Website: bh-photo
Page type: store-pickup
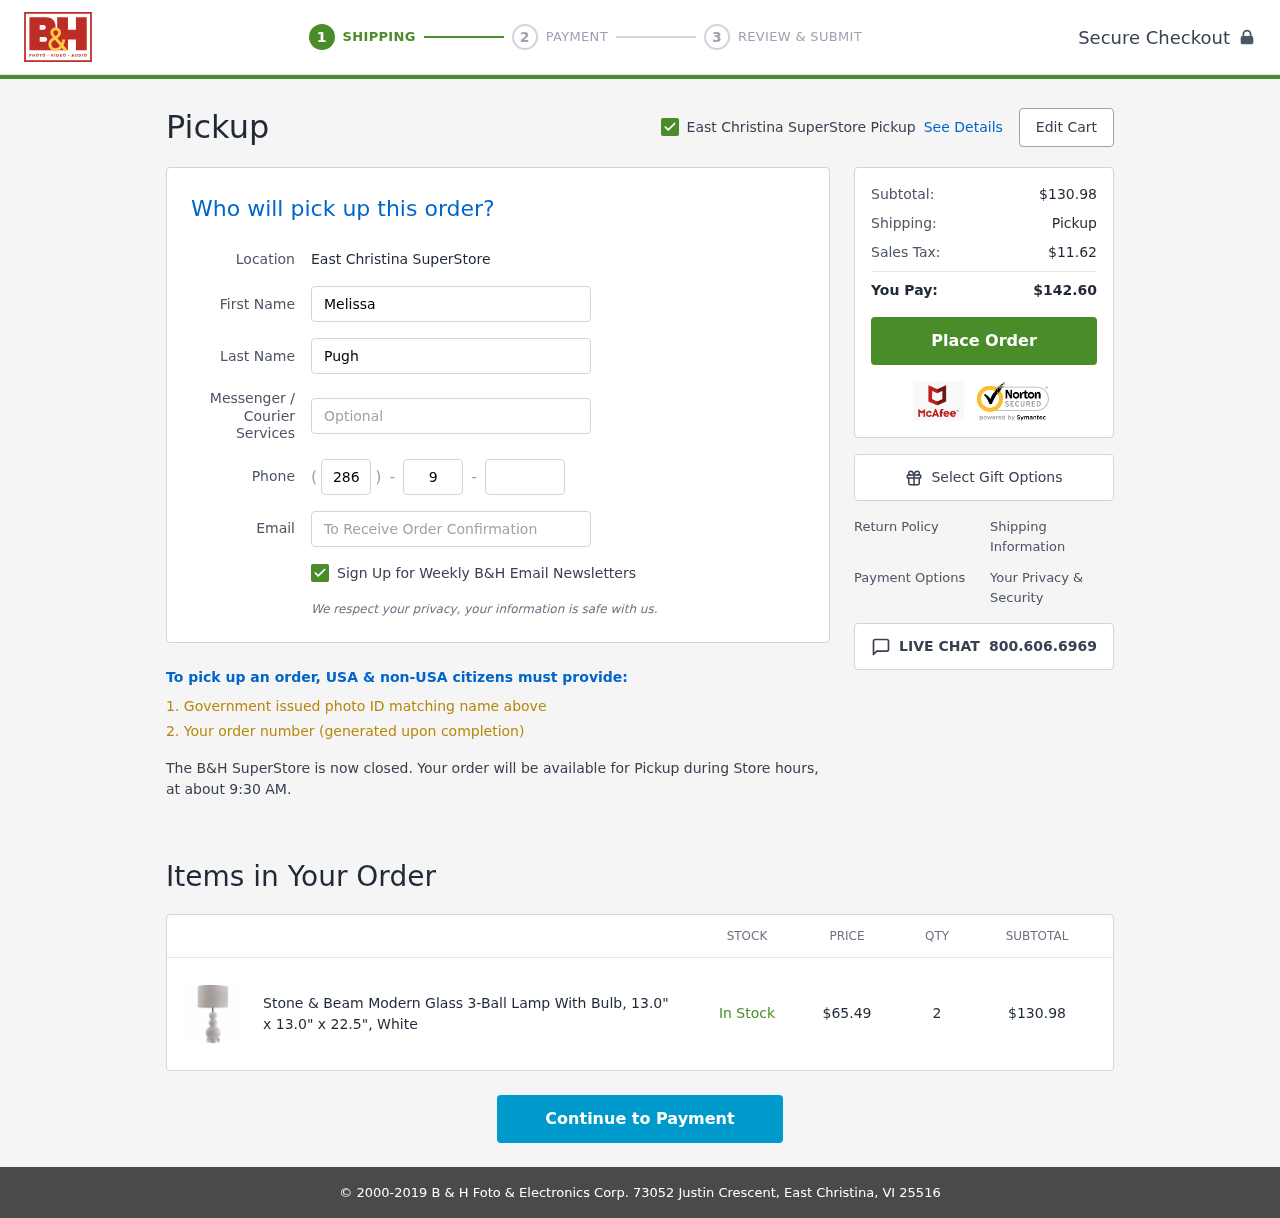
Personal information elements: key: PII_EMAIL
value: melissa_pugh@hotmail.com
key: PII_FIRSTNAME
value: Melissa
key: PII_LASTNAME
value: Pugh
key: PII_LOCATION1_CITY
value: East Christina SuperStore Pickup
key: PII_LOCATION1_CITY
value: East Christina SuperStore
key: PII_PHONE_AREA
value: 286
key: PII_PHONE_PREFIX
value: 985
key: PII_PHONE_SUFFIX
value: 3691
Product elements: key: PRODUCT1_NAME
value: Stone & Beam Modern Glass 3-Ball Lamp With Bulb, 13.0" x 13.0" x 22.5", White
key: PRODUCT1_PRICE
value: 65.49
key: PRODUCT1_QUANTITY
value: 2
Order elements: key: ORDER_SUBTOTAL
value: $130.98
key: ORDER_TAX
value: $11.62
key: ORDER_TOTAL
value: $142.60